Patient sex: F
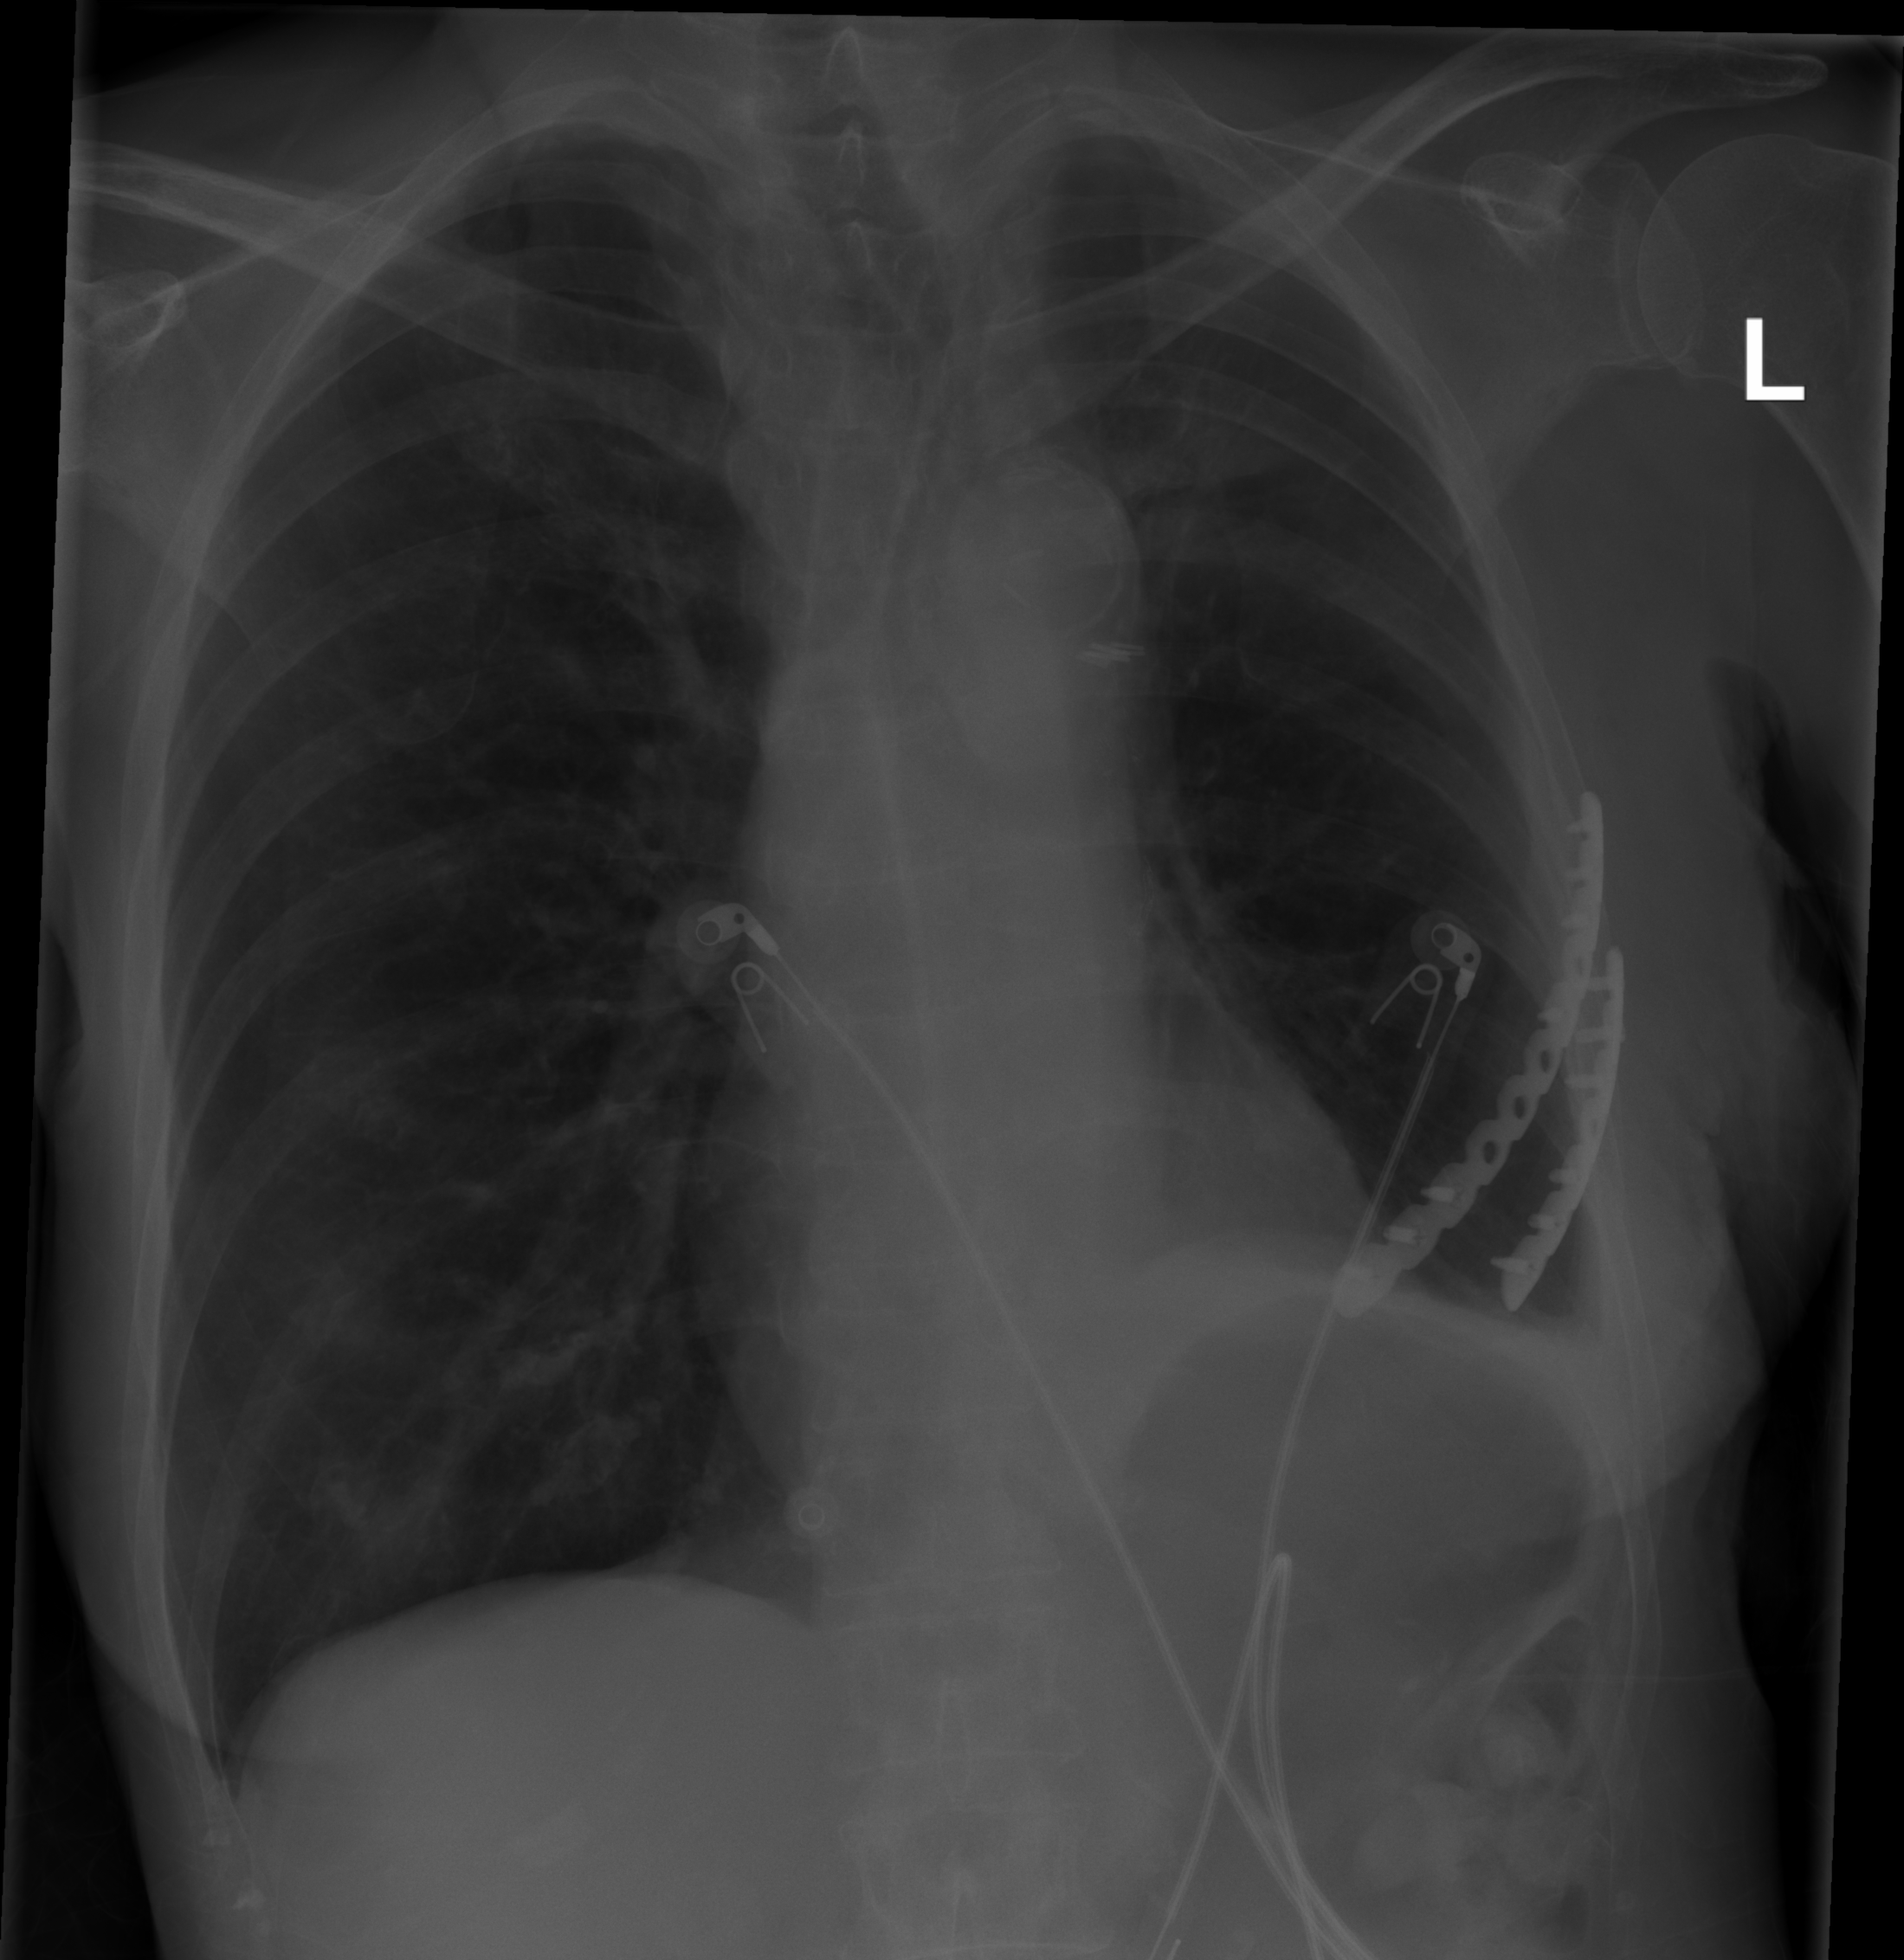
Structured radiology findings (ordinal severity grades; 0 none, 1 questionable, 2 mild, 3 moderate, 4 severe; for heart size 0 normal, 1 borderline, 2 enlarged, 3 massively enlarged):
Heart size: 0
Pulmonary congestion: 0
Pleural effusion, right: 0
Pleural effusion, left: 0
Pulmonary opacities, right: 2
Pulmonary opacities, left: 0
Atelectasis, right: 0
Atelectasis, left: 0